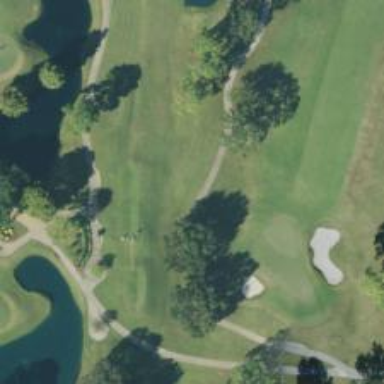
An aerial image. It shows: Golf cartpath that is also road path.